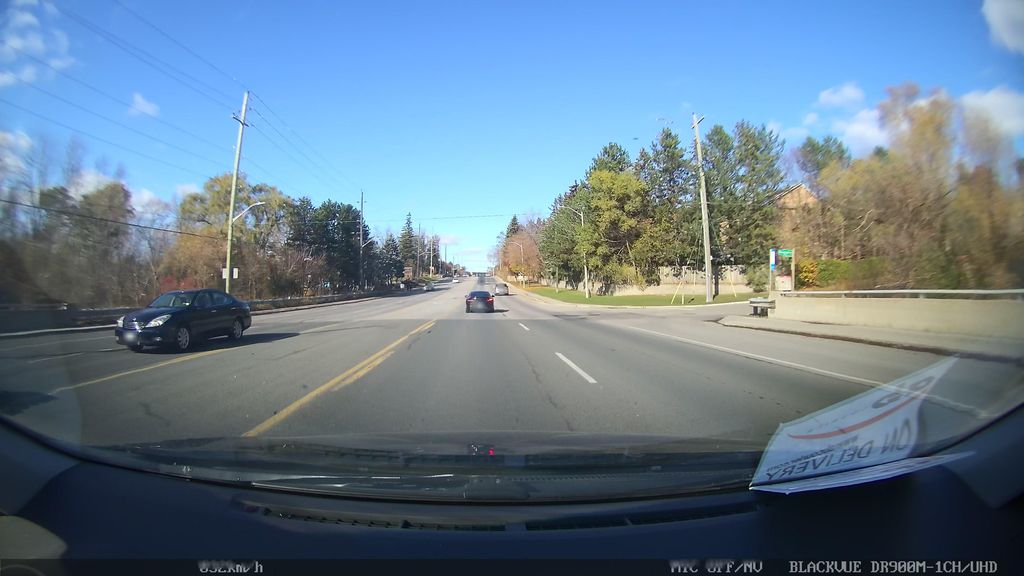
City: toronto